Question:
Hi there.
H have a list view that populated by MyCustomAdapter. in my Custom Adapter, I retrieve data from server by json and keep them in 'ArrayList<HashMap<String, String>>'
MyCustomAdapter constructor is like this:
'''
public MyCustomAdapter(Activity a, ArrayList<HashMap<String, String>> d){
mActivity = a;
mData = d;
mInflater = (LayoutInflater) mActivity.getSystemService(Context.LAYOUT_INFLATER_SERVICE);
}
'''
and in my getView I retrieve data From mData and set them to views like Title, Description and so on that you can see in image.
I want update my listview data in back time when user goes to edit activity and edit some data there.
How can do that?
In Google+ app when you read a post and like that on post activity, when you back to list of all posts, that post like button was updated!! I want something like this
thanks for any help :)
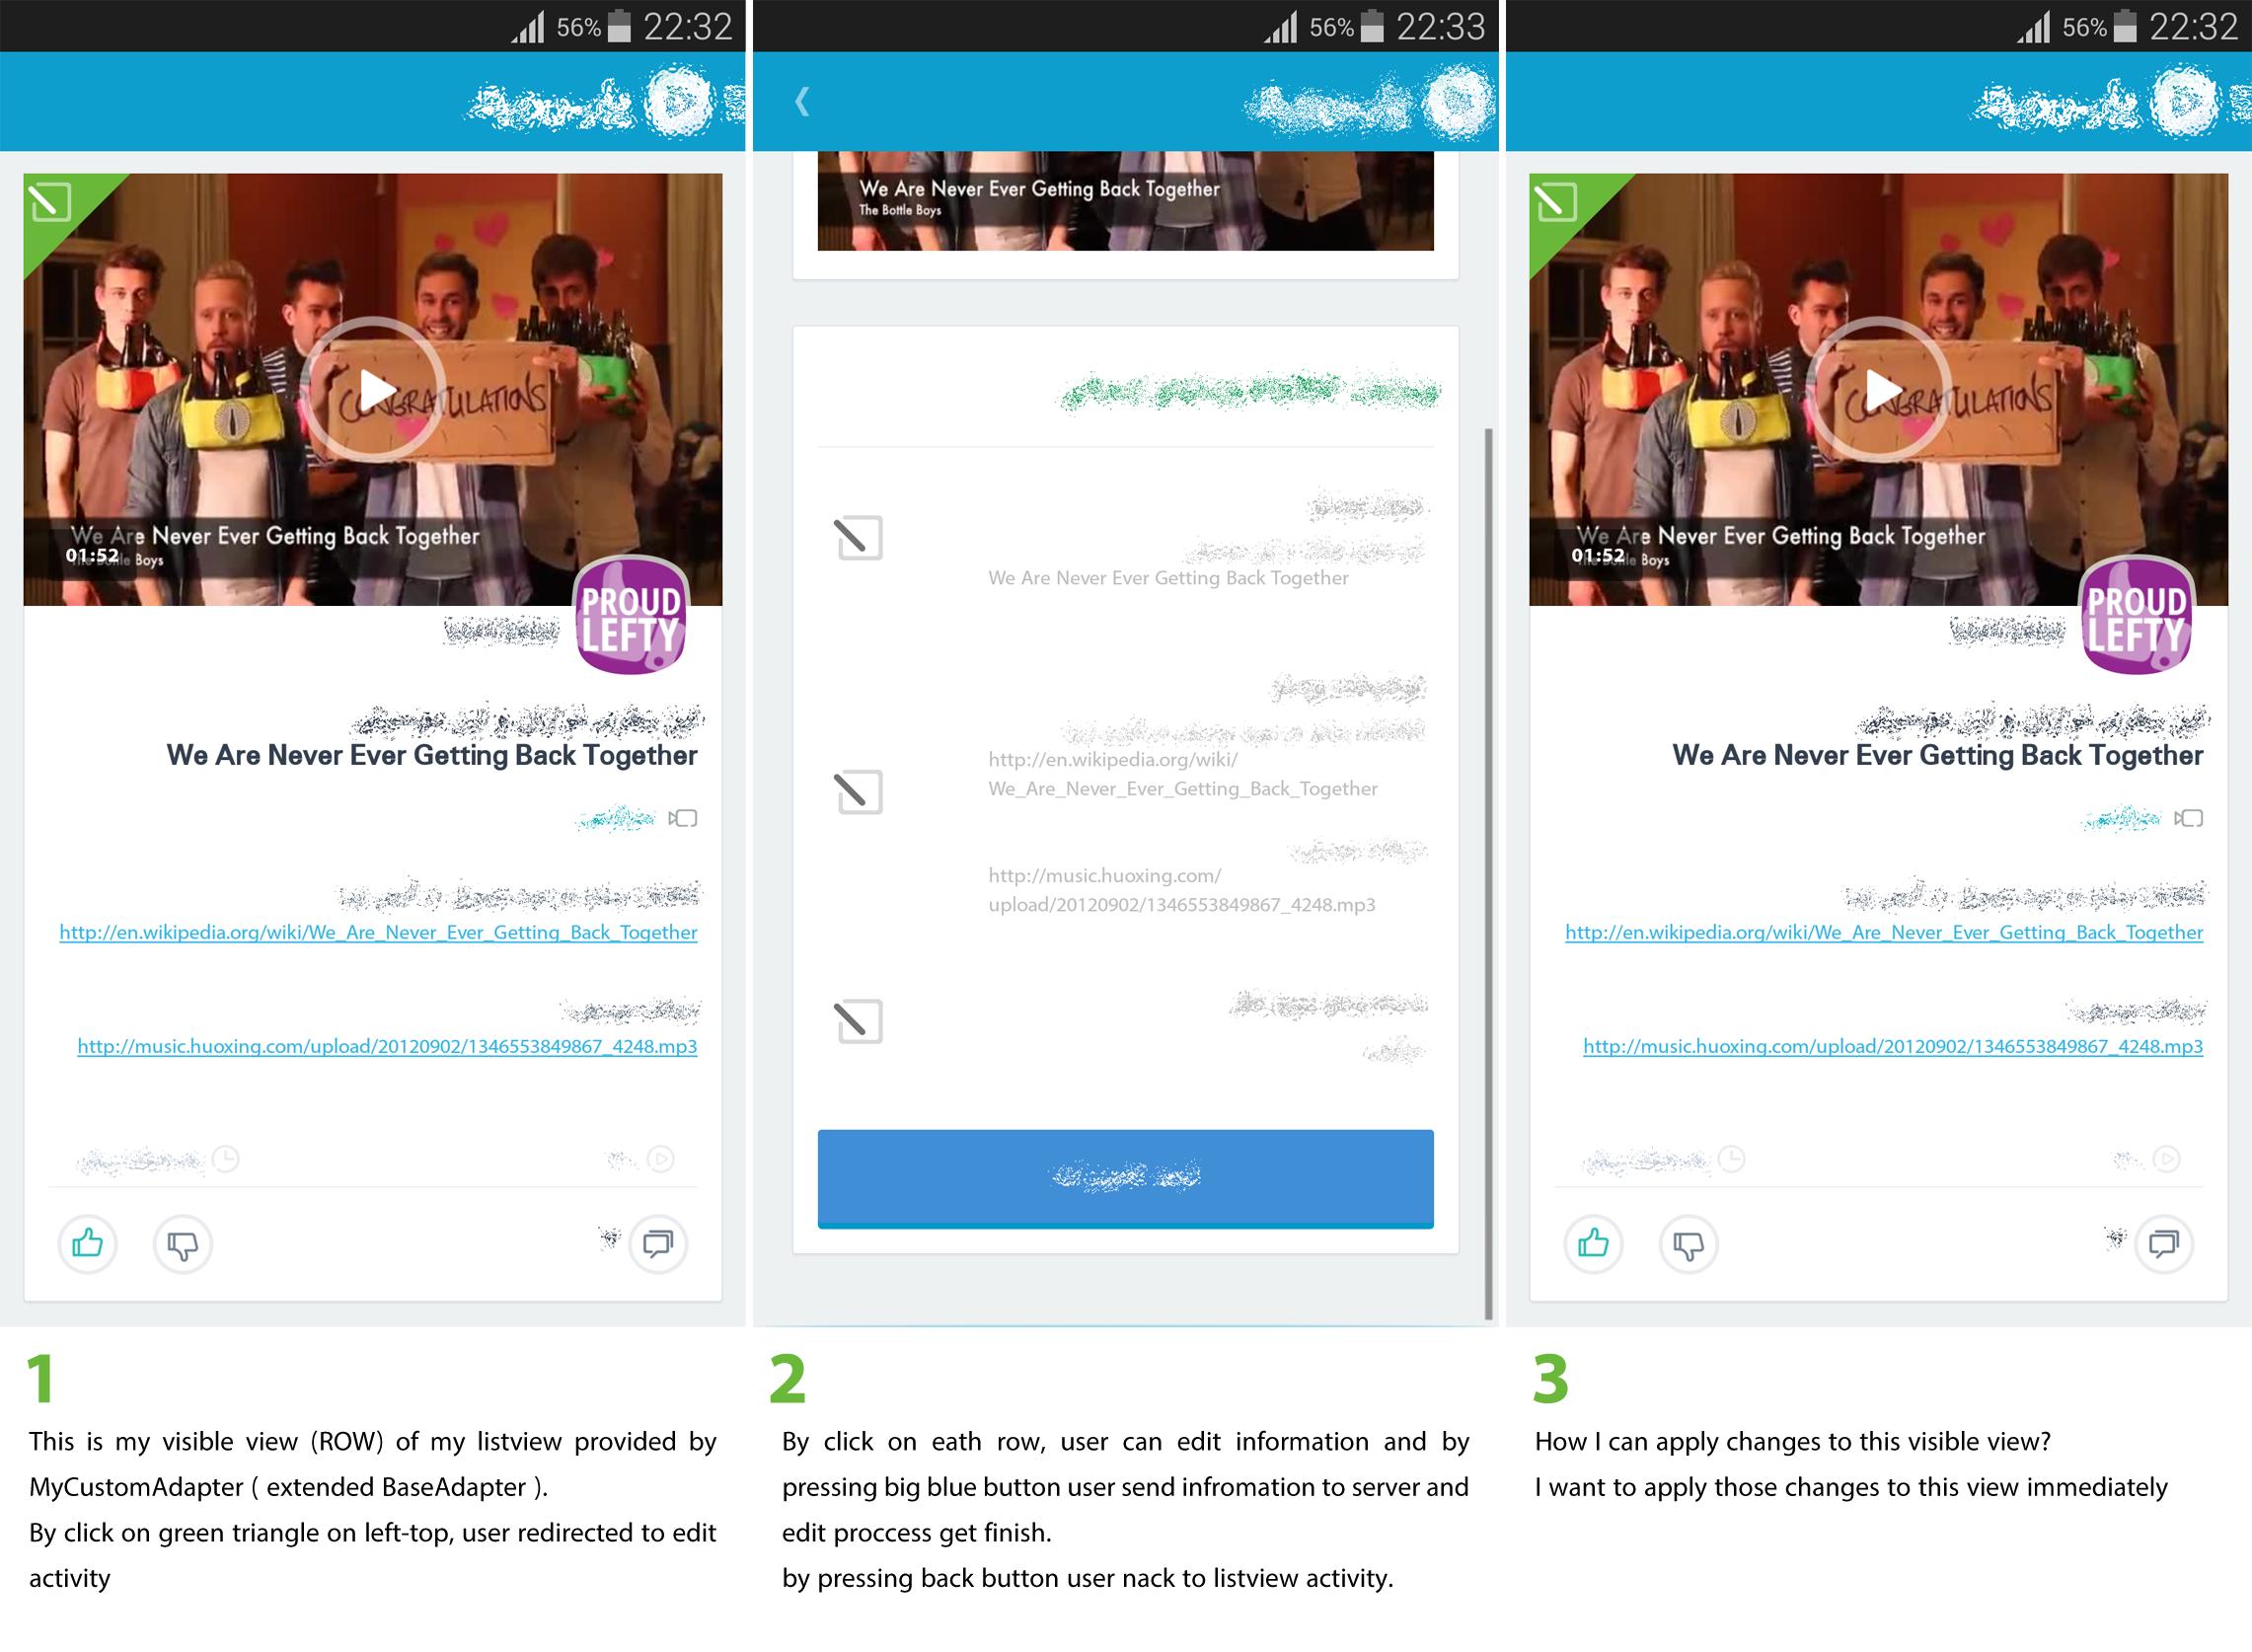
Answer: Since you are using an 'ArrayList<HashMap<String, String>>' an not a cursor/contentprovider your adapter won't be automatically notified automatically by changes on the underlying data.
One way is to use something like Otto (<URL> or any event bus to pass events, to notify your activities of some changes on the underlying data.
Your first activity should subscribe to the data update event, and then on your second activity you should send this activity together with the new data